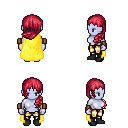
a pixel art fantasy rpg character, female body template, dark elf, purple skin, yellow cape, gold greaves, ruby red left-swept hairstyle, leather bracers, black shoes, four views (front, back, left, right), 2x2 character sprite sheet, small pixel art, hard edges, no anti-aliasing